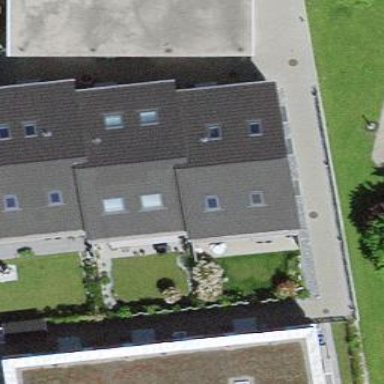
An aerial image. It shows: Terrace building.